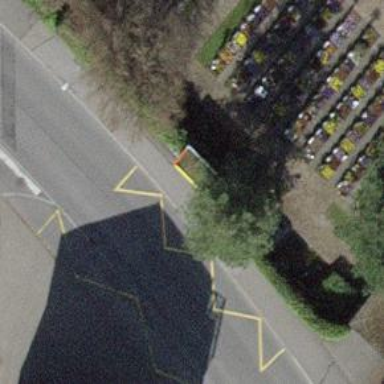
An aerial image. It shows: Platform for public transport with shelter.